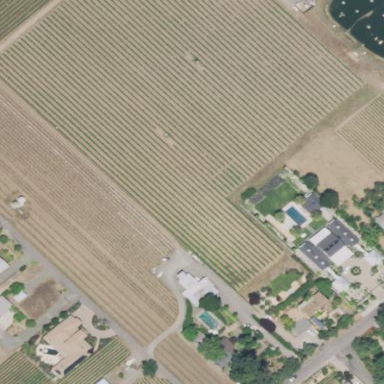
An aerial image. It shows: Vineyard with wine grapes as the main crop.